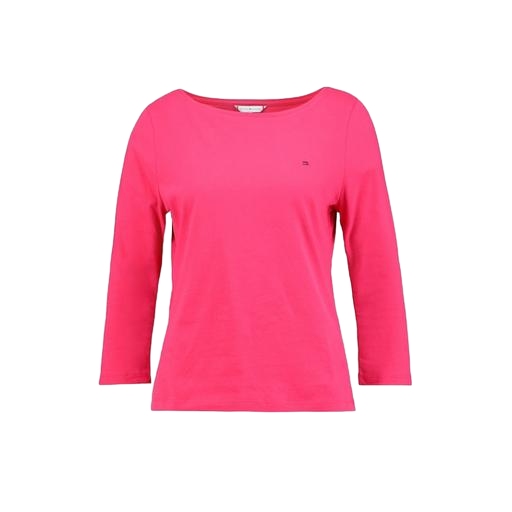
longsleeve t-shirt, pink long sleeve boat neck tee, three-quarter sleeved jersey top, white background